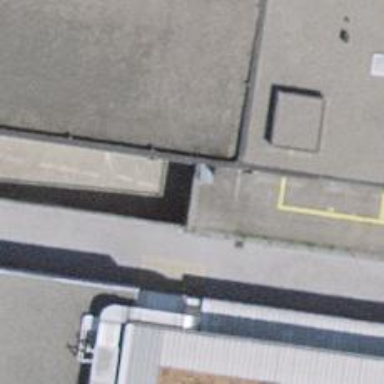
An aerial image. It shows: Parking entrance.